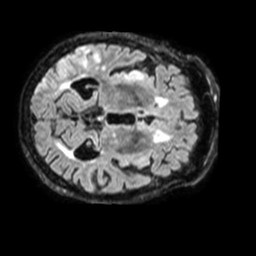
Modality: FLAIR
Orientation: axial
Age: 87
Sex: female
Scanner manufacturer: philips
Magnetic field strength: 1.5 T
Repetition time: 4.8 s
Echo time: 0.3438 s